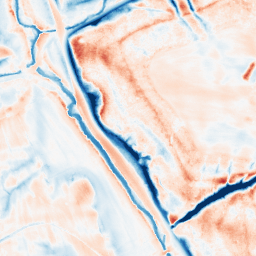
Category: edge_preserving
Decomposition family: guided
Decomposition parameters: radius: 8
eps: 1
Upsampling method: quartic
Upsampling parameters: scale: 2
Upsampling scale: 2